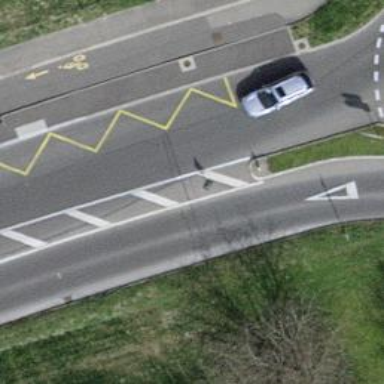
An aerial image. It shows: Bus stop equipped with public transport stop position.